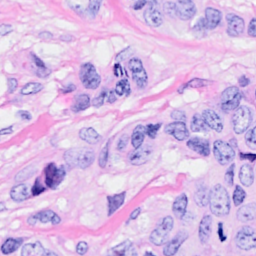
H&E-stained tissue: Breast